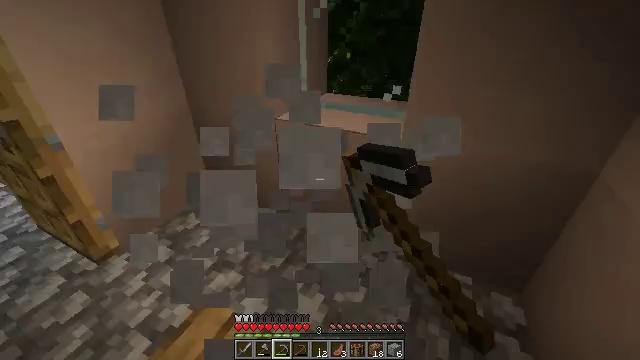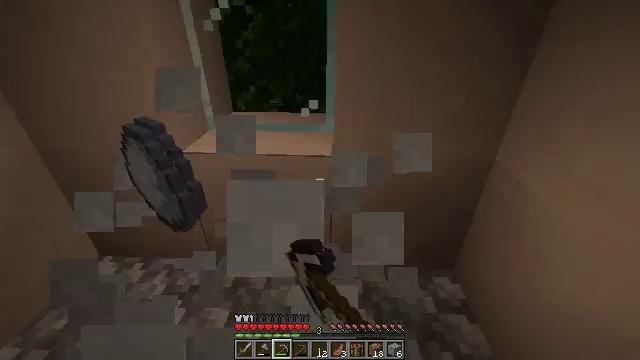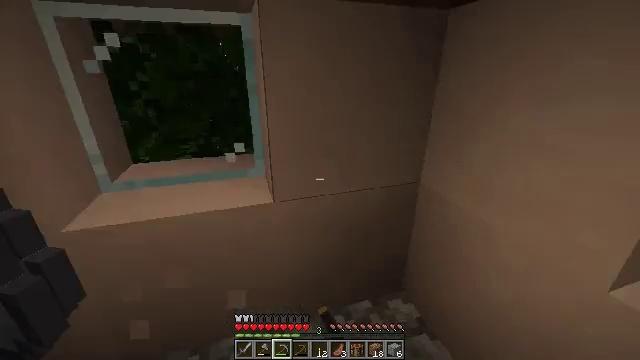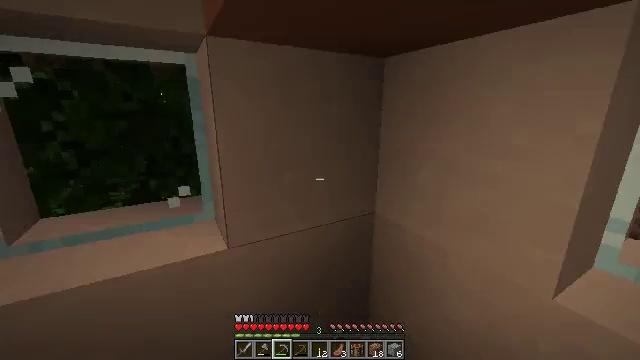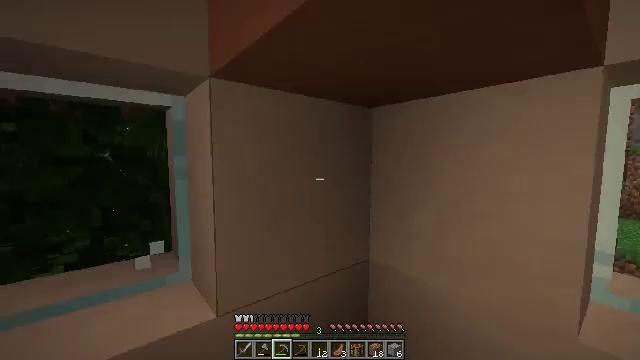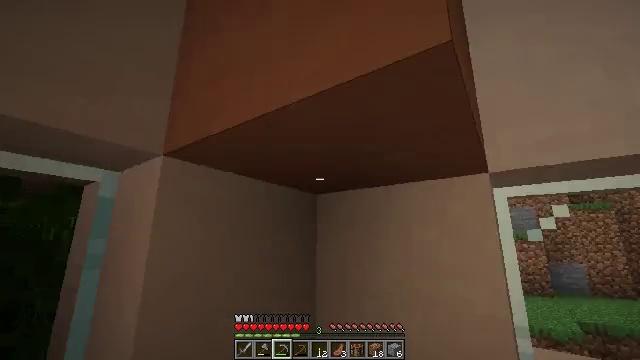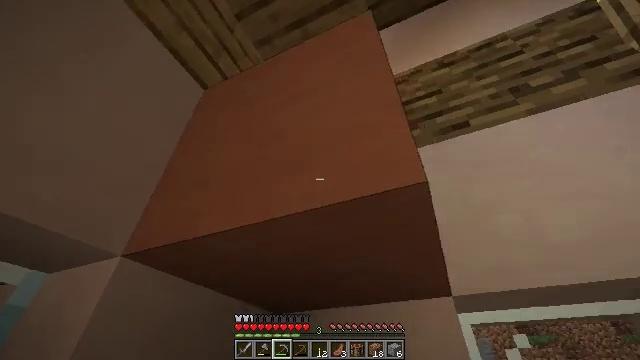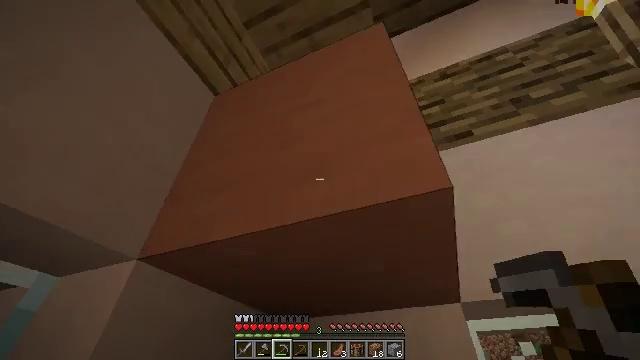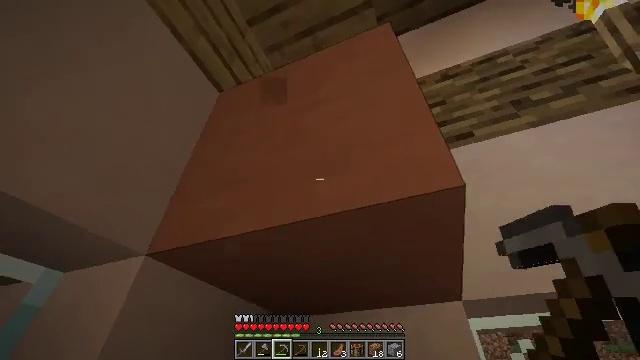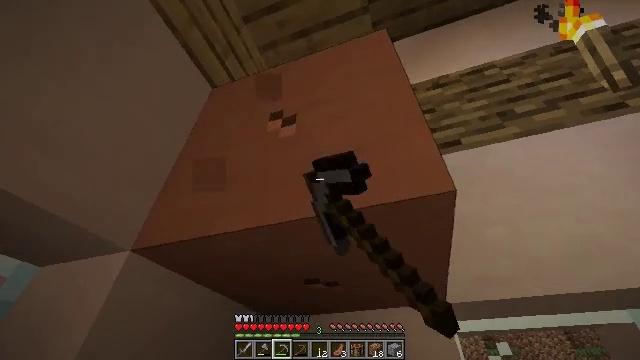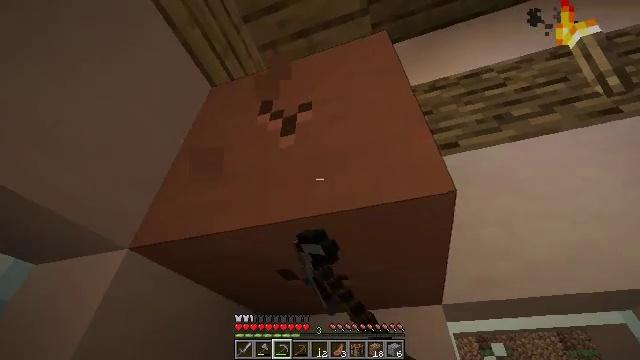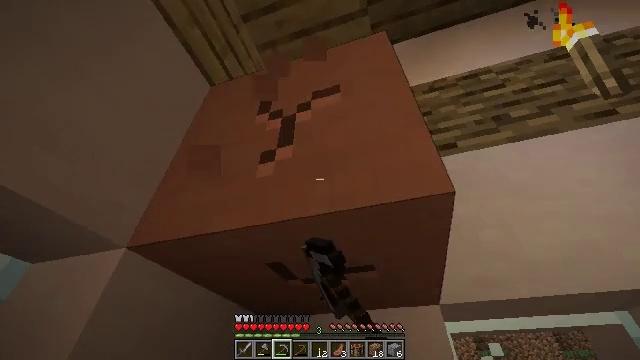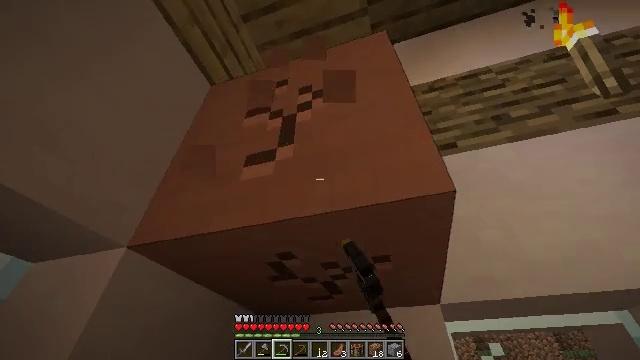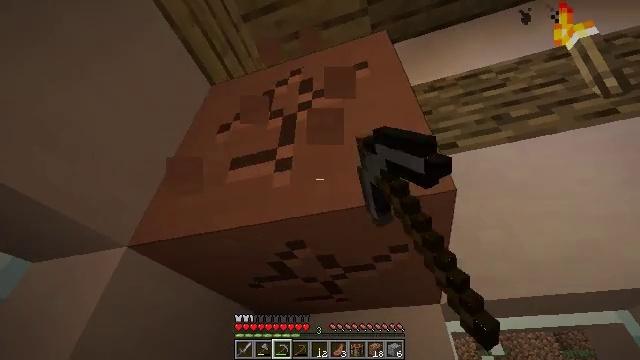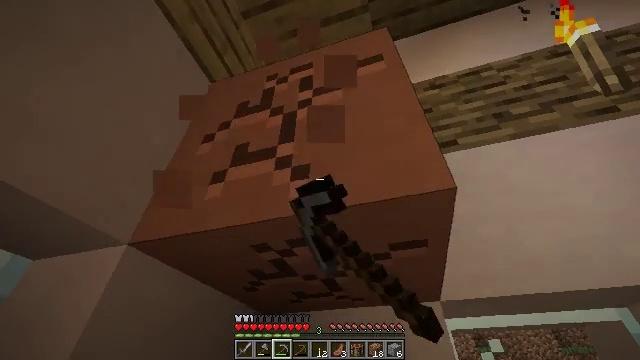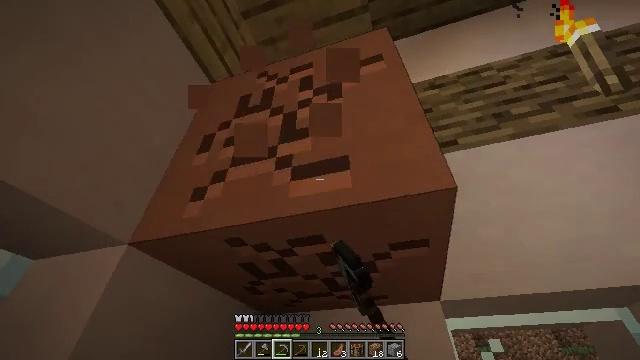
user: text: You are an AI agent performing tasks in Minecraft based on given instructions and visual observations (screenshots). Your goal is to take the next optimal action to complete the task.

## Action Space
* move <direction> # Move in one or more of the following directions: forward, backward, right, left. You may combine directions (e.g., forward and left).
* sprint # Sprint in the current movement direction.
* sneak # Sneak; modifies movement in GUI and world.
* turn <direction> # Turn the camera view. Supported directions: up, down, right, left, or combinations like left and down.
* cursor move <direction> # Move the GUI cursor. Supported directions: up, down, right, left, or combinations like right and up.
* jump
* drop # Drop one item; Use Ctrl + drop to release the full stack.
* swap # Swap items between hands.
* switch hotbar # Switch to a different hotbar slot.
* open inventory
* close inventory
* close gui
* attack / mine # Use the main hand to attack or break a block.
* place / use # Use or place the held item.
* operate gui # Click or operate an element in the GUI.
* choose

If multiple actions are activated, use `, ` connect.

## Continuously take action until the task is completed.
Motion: motion action
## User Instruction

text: Mine the terracotta block.
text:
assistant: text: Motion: move forward and move left, turn right and up
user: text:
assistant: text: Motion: move forward and move left, turn right and up
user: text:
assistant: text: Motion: move forward and move left, turn right and up
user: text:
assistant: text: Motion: move left, turn right and up
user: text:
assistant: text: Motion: turn right and up
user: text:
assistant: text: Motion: turn right and up
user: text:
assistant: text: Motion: turn right and up
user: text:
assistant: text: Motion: turn right, attack / mine
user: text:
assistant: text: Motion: turn right, attack / mine
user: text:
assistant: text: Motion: turn right, attack / mine
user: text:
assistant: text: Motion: attack / mine
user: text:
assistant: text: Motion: attack / mine
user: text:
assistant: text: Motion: attack / mine
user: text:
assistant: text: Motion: attack / mine
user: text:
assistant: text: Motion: attack / mine
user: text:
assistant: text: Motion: attack / mine
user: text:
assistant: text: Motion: attack / mine
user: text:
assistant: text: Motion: attack / mine
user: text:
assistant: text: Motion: attack / mine
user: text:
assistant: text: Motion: turn right, attack / mine
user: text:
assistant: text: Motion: attack / mine
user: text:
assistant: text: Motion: attack / mine
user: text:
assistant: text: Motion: turn right and down
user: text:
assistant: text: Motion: no_op